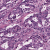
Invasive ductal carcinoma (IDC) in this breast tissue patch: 1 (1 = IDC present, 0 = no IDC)